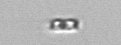
Label: Chaetoceros